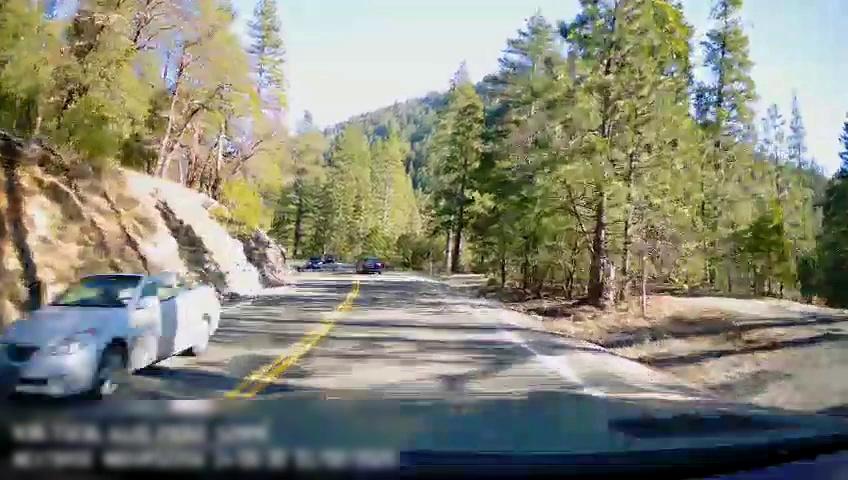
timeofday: Day
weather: Sunny
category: Drivable Space
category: Vehicles | Car
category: Vehicles | Car
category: Vehicles | Car
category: Vehicles | Car
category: Lanes | Opposite Lane
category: Lanes | Current Lane
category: Lanes | Current Lane